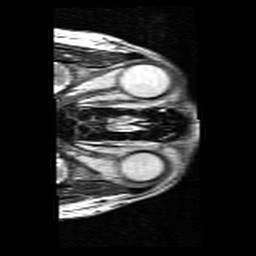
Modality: T2w
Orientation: axial
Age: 35
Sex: female
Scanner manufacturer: siemens
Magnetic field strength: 3 T
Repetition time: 7 s
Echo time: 0.085 s